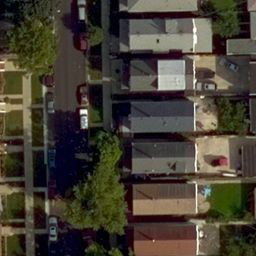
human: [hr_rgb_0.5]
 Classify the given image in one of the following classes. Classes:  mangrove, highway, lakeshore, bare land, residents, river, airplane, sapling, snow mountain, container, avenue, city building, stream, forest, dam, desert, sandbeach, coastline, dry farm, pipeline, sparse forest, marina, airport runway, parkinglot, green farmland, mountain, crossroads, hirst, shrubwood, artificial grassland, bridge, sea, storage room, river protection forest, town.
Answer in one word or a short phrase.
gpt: residents